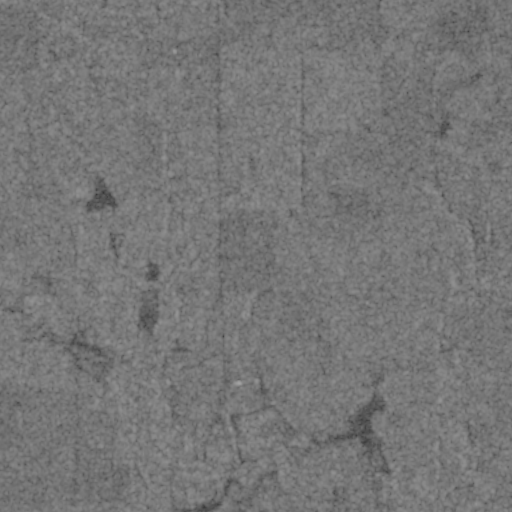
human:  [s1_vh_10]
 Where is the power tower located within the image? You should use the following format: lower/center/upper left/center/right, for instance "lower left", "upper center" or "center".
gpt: The power tower is located in the upper of the image.
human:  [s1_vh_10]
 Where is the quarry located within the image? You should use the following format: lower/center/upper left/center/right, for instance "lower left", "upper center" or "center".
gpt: There is no quarry in the image.

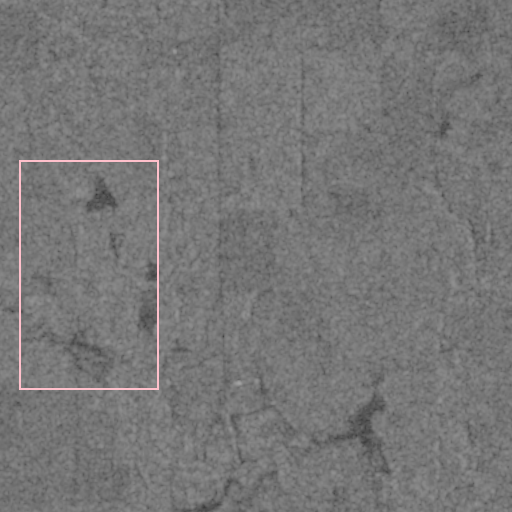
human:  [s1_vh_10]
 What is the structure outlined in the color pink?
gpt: There is no pink outline.
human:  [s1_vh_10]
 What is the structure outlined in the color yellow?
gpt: There is no structure outlined in yellow.